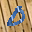
Label: 0